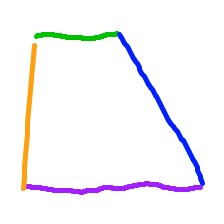
Shape: trapezoid